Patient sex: F
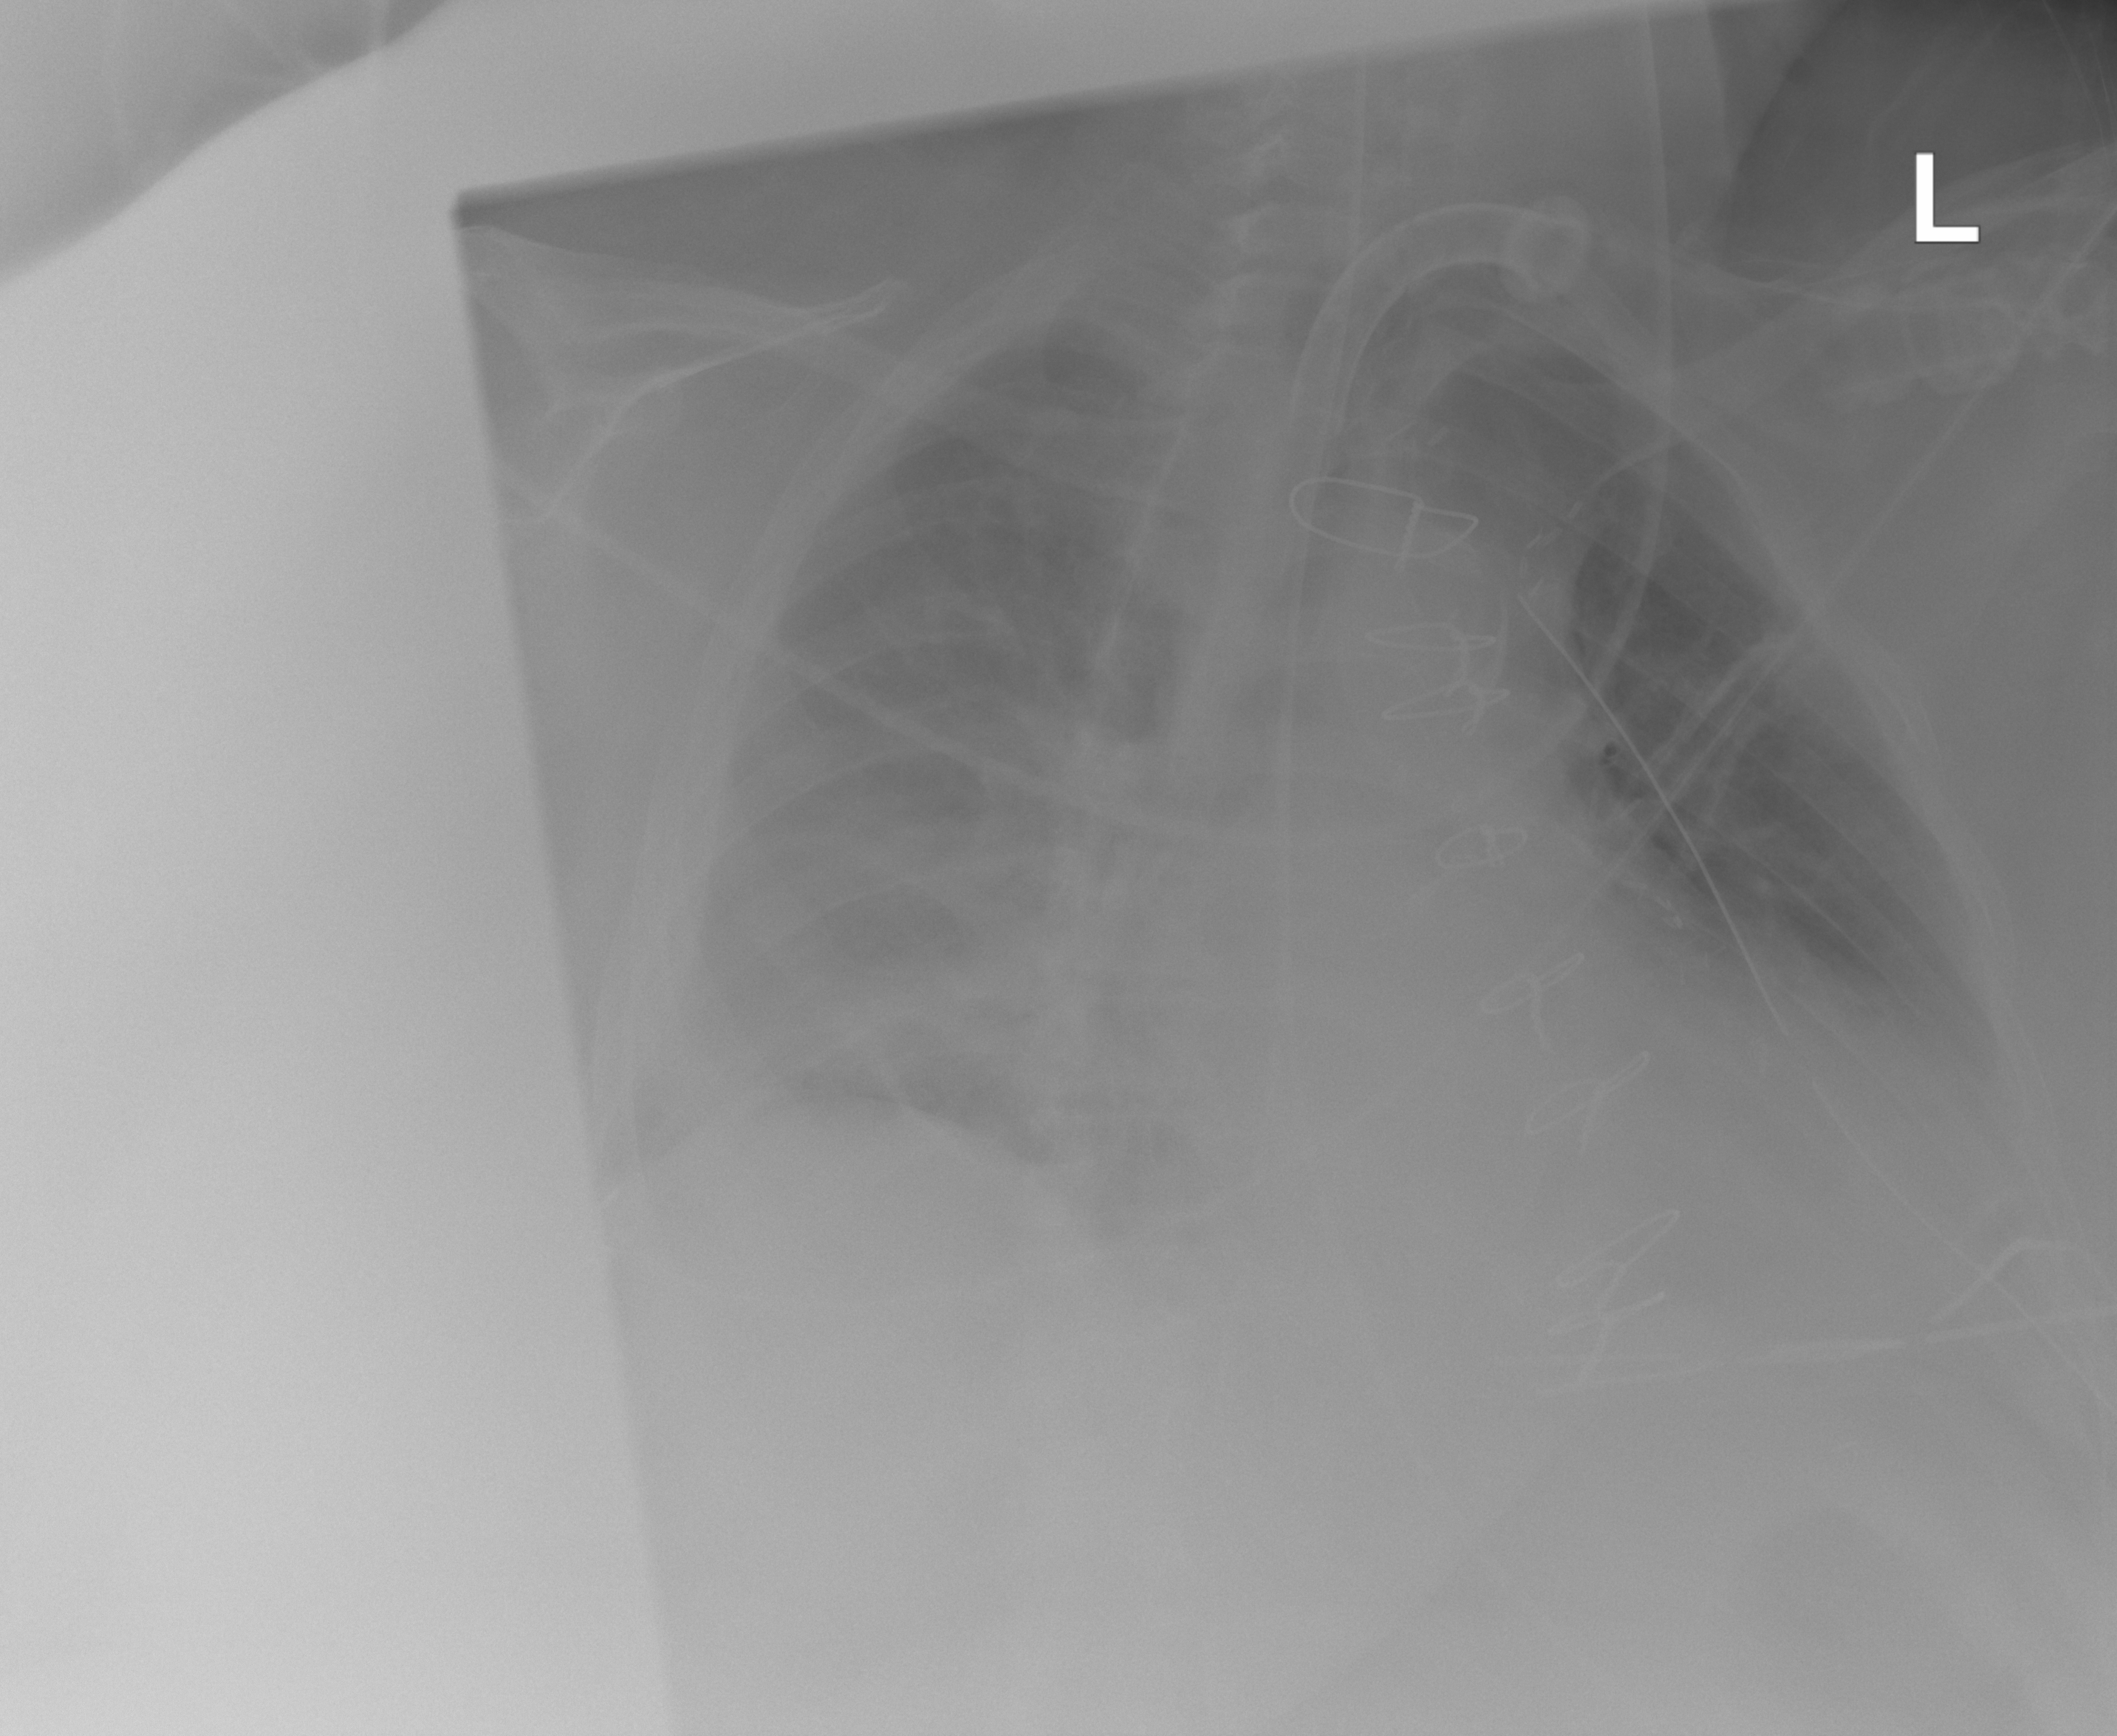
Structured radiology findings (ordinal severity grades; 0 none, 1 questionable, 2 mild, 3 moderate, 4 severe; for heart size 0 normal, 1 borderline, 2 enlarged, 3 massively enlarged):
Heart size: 2
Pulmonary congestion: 2
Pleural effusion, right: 1
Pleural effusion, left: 1
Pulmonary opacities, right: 0
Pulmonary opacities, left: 0
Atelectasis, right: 2
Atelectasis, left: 2